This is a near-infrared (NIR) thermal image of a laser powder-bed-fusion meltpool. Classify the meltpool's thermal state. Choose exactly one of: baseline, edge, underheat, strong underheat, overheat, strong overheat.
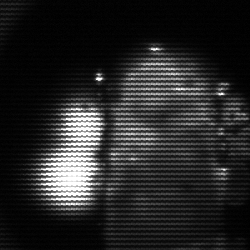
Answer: strong underheat